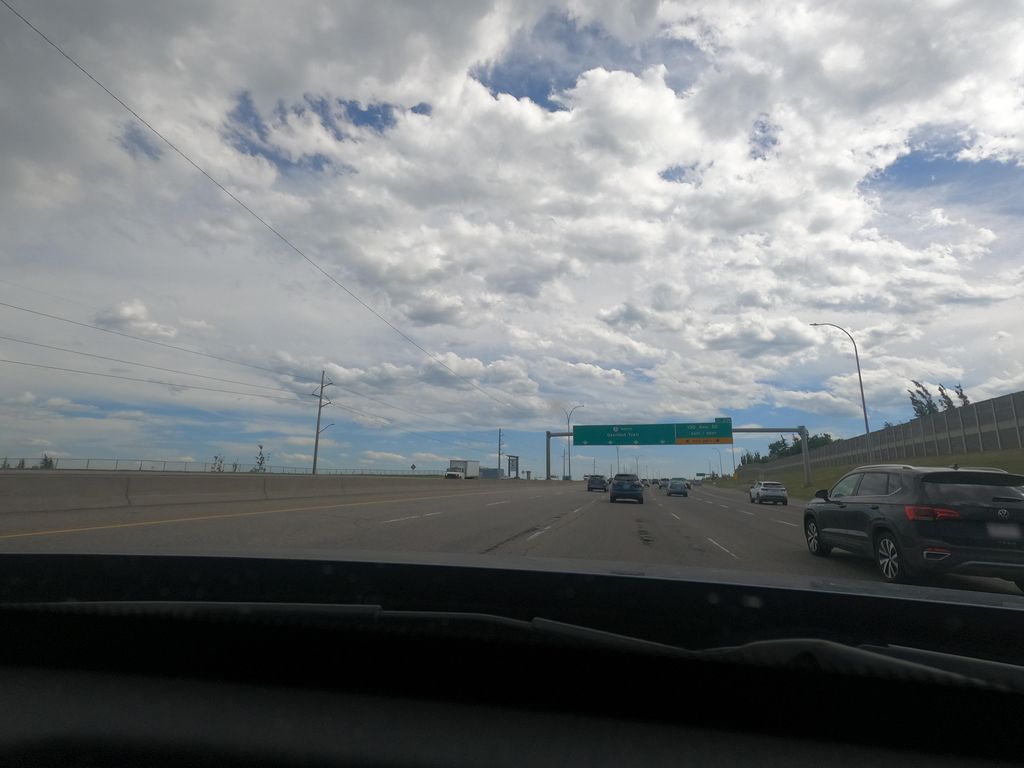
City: calgary